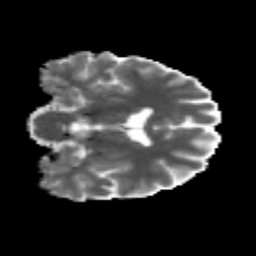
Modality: MD
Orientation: coronal
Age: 29
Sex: male
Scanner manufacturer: siemens
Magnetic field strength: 3 T
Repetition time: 3.5 s
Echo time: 0.125 s